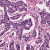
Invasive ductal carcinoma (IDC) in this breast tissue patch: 1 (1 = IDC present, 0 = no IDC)